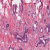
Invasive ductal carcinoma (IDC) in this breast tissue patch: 1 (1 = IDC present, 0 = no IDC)